Question: I am having problem in getting the values from ajax.
here in this file my ajax code is <URL>
And my form looks something like this with the firebug. <URL>

I use this kind of PHP code.
'''
<?php include('admin-header.php');
if(isset($_GET['useredit']))
{
$uid=$_GET['useredit'];
$EditUserDetails=$user_details->find_by_id($uid);
if(isset($_REQUEST['mobile']) || isset($_POST['mobile']))
{
echo "some value";
$mobile=$_GET['value'];
}
}
?>
'''
I dont know where the problem is i can not get into the "IF" loop and i want to get the "mobile" updated value so that i can update into mysql DB. Please help me. I am not getting the problem.
Thank you! (advance)
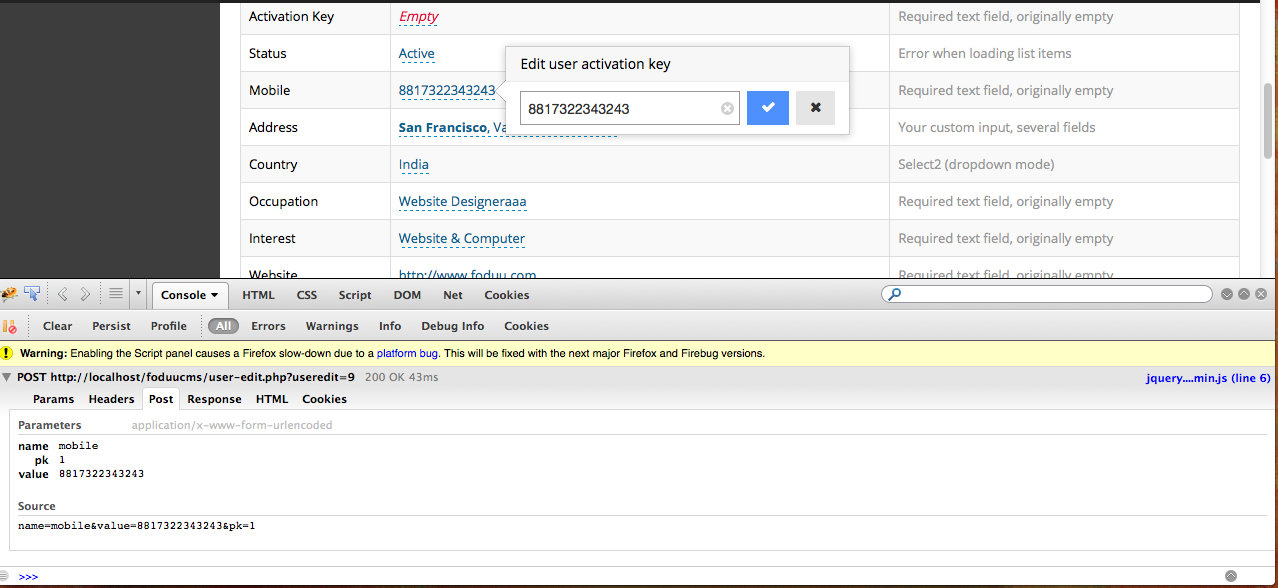
Answer: From your pic, The POST variables are name="mobile". So your '$_REQUEST['mobile']' is wrong. Check for 'isset($_POST['name'])' and then '$_POST['name'] == 'mobile''